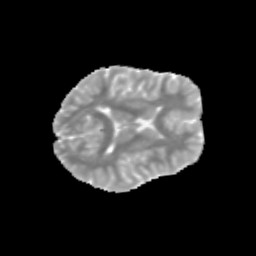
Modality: MD
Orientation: axial
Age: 9
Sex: male
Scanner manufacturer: siemens
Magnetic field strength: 3 T
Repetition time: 3.8 s
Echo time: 0.07 s